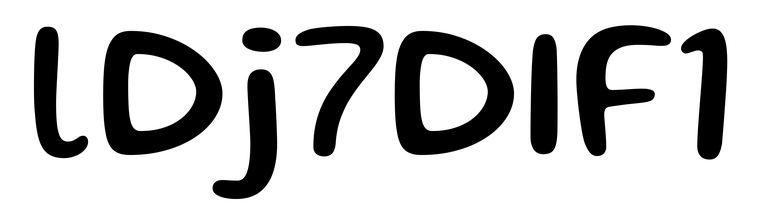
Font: Gluten_Regular